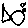
Label: fish